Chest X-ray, AP view. Patient: 67 years old, sex M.
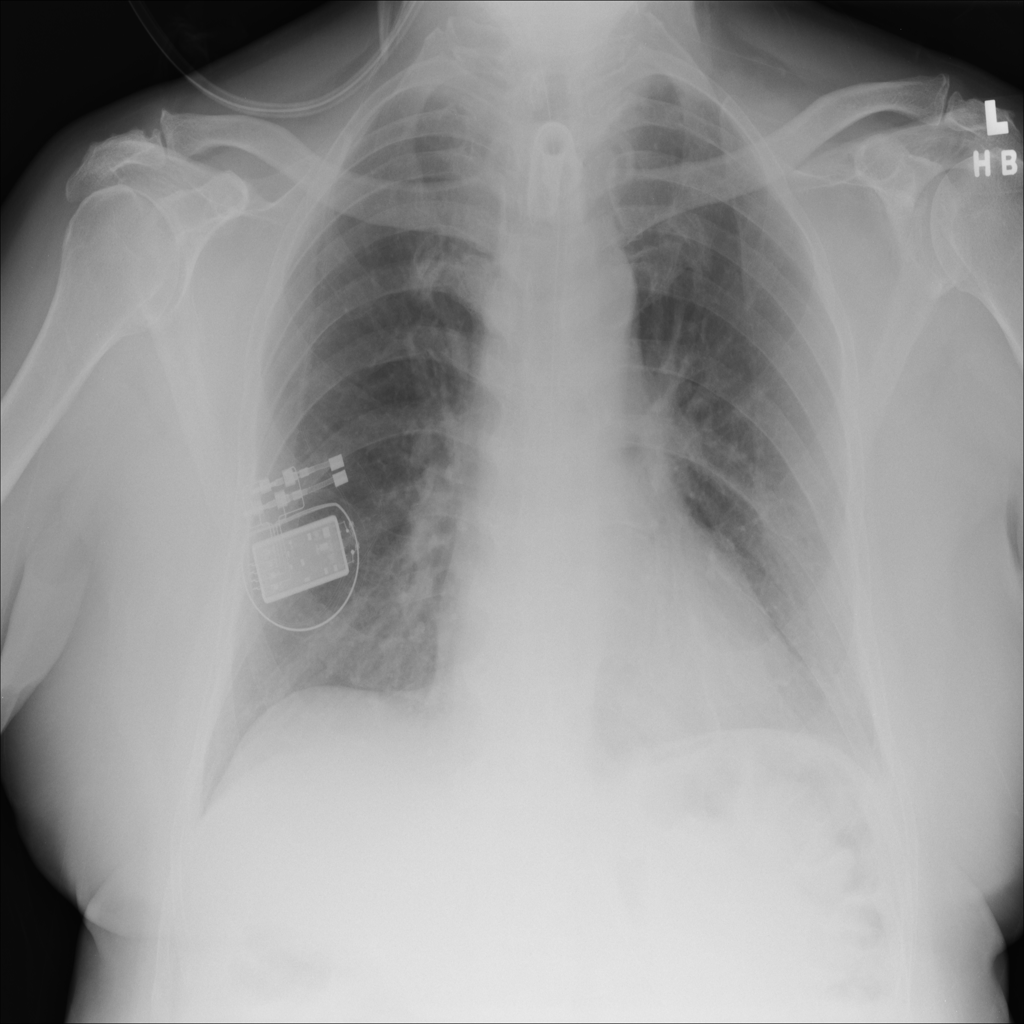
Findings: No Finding